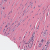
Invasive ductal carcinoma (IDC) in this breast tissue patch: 0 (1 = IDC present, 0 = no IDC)